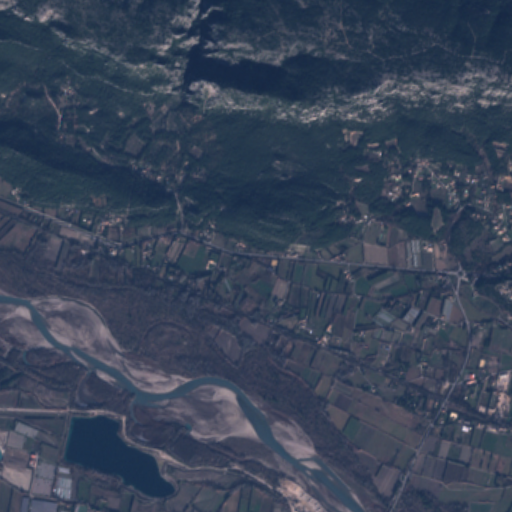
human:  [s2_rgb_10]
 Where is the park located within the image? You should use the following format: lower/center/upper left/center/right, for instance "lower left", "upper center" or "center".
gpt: The park is located in the upper left of the image.
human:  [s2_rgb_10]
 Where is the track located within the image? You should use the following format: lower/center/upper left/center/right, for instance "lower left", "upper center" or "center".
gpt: There is no track in the image.